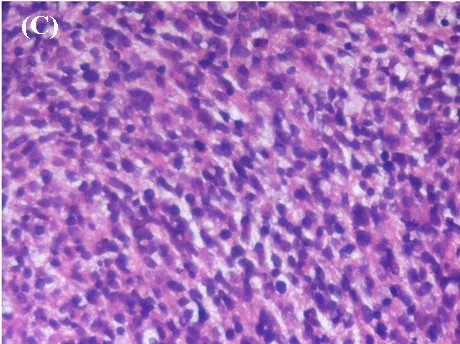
(C) The patternless oval to spindled neoplastic cells was noted in the sarcomatous component (200x).
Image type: pathology (h&e)